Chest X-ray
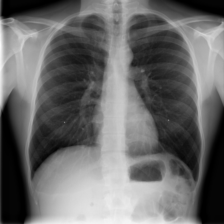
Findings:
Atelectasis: negative
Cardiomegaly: negative
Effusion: negative
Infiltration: negative
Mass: negative
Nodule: negative
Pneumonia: negative
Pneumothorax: negative
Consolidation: negative
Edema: negative
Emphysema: negative
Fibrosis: negative
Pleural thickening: negative
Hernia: negative